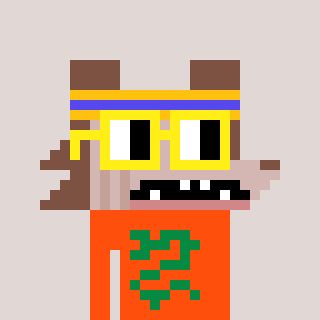
a pixel art character with square yellow glasses, a werewolf-shaped head and a orange-colored body on a warm background